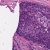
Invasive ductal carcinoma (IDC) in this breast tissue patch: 0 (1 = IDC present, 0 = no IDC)